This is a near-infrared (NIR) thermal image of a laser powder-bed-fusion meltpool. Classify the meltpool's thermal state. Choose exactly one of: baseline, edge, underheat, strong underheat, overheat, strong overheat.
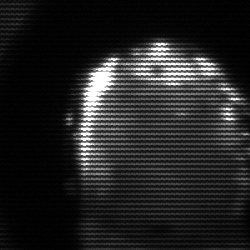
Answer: baseline